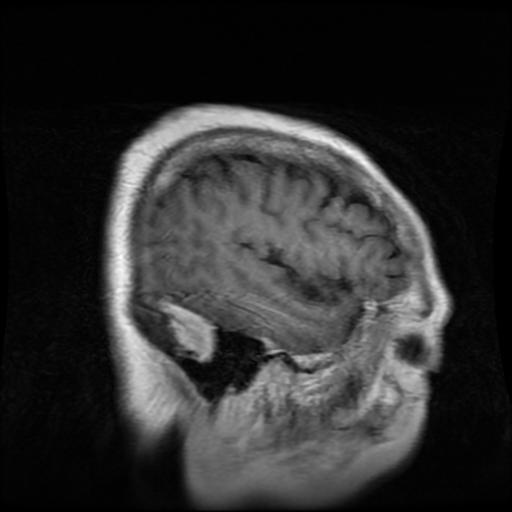
Label: meningioma